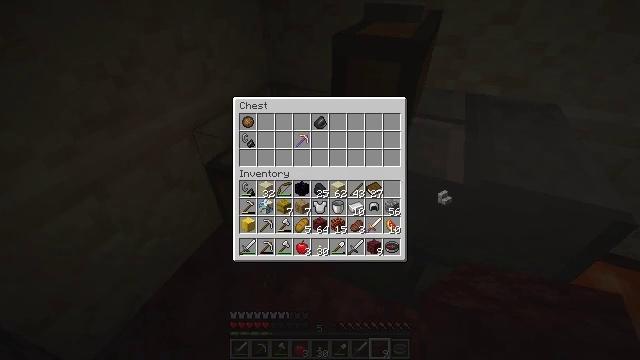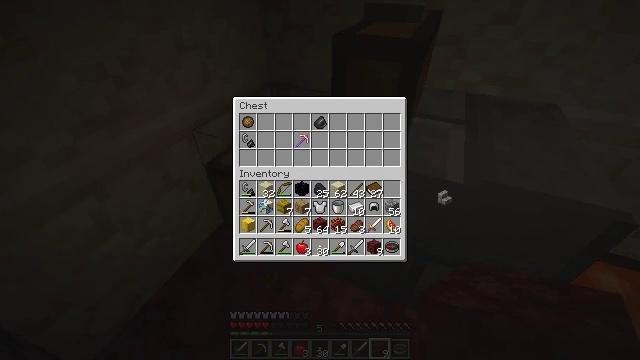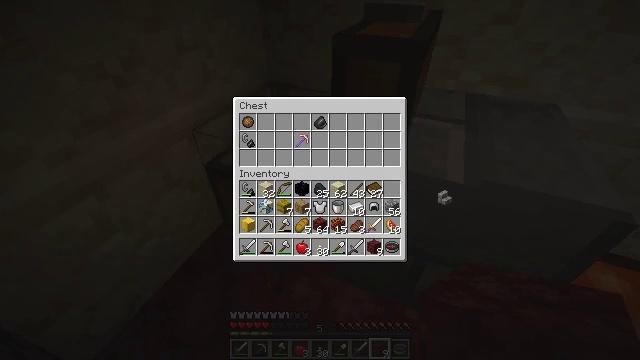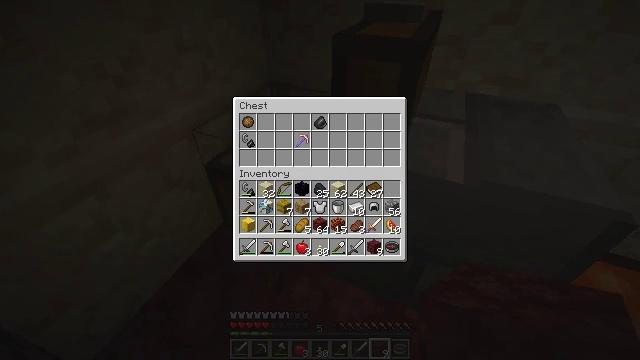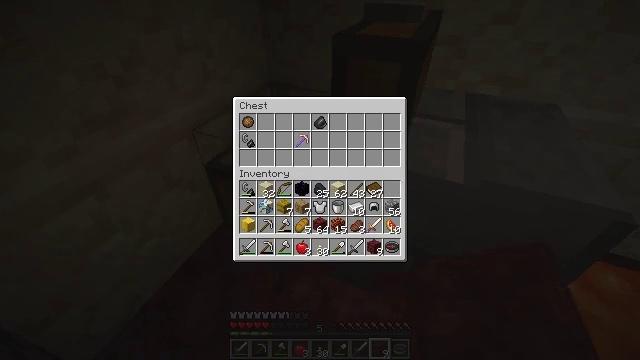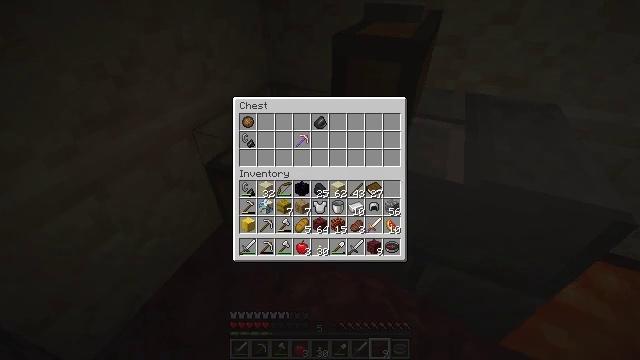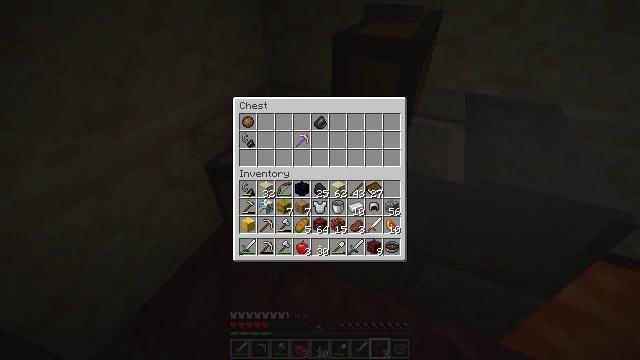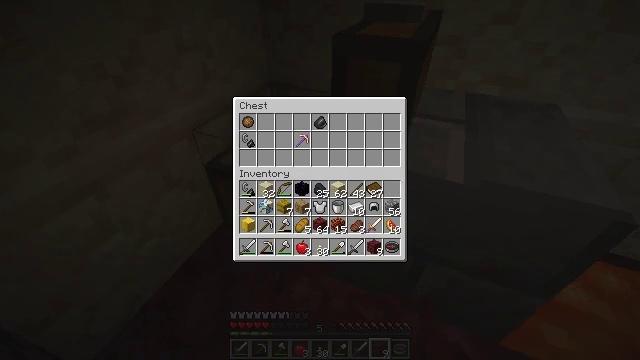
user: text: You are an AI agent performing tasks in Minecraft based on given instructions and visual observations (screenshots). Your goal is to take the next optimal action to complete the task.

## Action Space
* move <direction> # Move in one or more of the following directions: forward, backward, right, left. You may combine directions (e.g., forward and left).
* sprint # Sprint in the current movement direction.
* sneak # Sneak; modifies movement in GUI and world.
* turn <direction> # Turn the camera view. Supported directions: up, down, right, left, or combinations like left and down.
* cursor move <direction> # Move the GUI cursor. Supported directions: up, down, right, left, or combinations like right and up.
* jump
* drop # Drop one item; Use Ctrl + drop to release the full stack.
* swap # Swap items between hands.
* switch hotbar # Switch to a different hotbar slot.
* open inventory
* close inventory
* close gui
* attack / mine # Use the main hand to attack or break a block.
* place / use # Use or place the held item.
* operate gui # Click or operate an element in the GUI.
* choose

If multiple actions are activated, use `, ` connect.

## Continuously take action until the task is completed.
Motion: motion action
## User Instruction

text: Drop stone brick stairs.
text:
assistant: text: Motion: attack / mine
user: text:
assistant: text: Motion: attack / mine
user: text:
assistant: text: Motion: no_op
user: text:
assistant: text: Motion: no_op
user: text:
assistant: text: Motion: no_op
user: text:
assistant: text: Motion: no_op
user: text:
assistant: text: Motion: no_op
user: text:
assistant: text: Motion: no_op